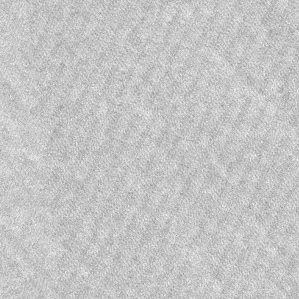
Label: frost